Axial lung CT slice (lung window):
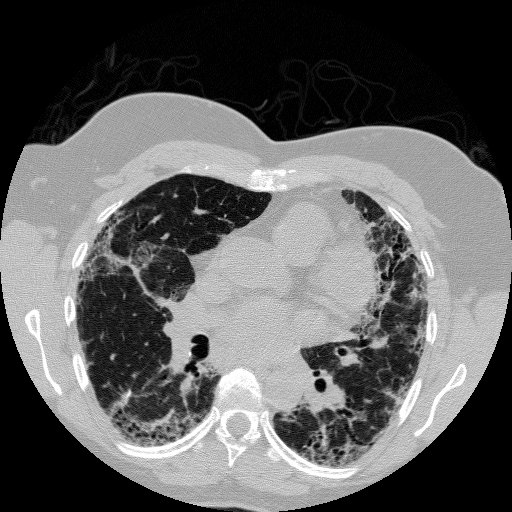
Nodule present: no